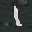
Label: 1